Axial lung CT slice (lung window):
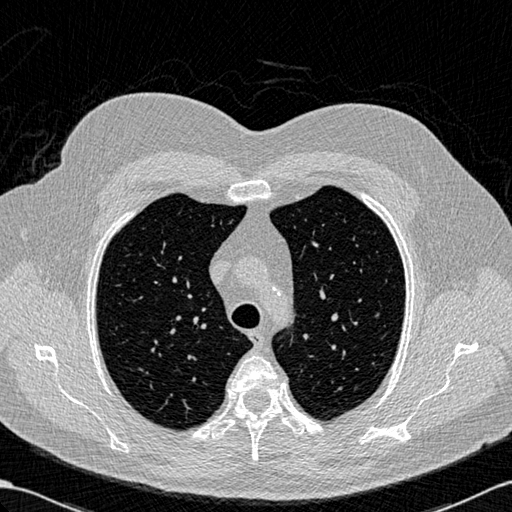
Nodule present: no